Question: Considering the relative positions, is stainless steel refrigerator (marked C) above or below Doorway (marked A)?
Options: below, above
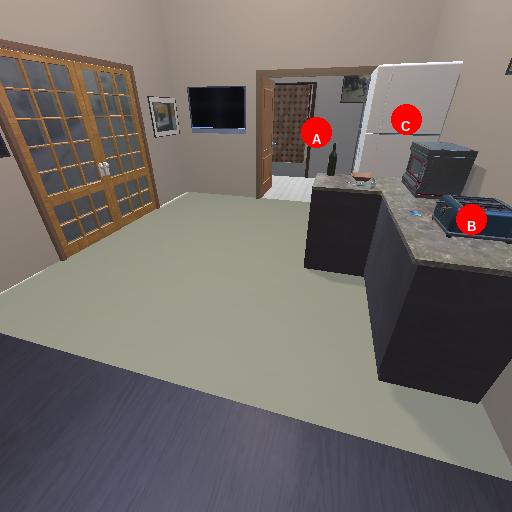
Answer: below